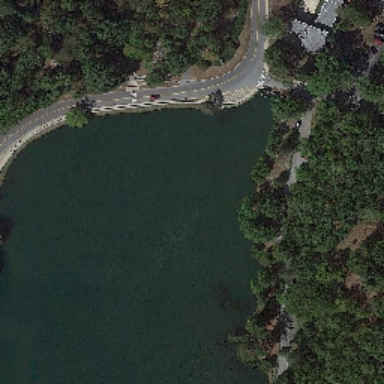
On one side of a pond was a grey winding road .